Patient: sex M, age 26
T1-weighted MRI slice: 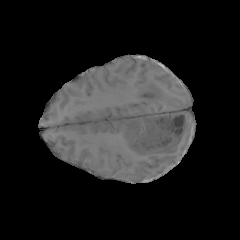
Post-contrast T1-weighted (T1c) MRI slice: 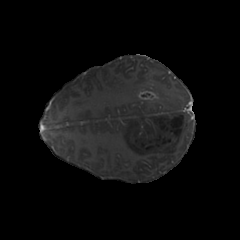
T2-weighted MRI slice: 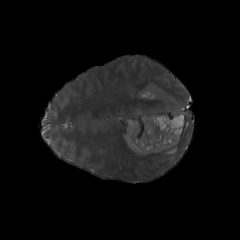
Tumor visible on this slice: yes
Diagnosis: Astrocytoma, IDH-mutant
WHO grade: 4